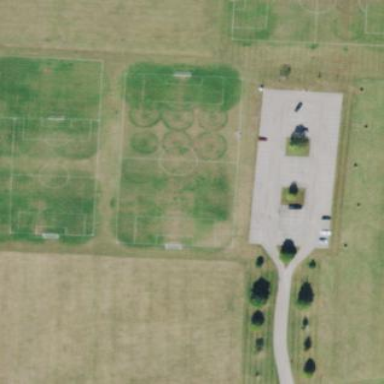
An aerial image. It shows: Soccer pitch designated for leisure and sports activities.